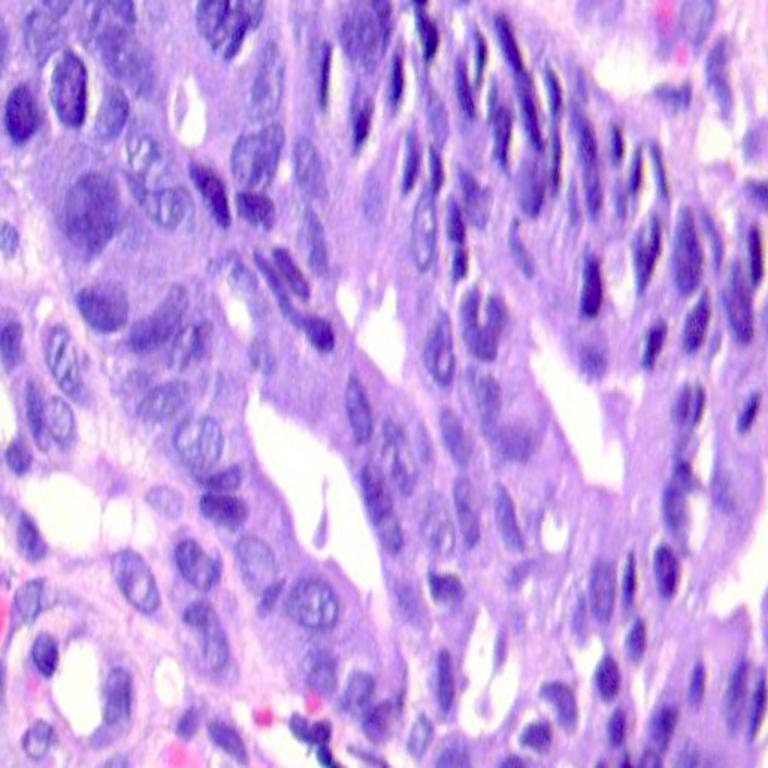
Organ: colon
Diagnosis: adenocarcinomas